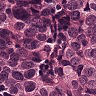
Metastatic tissue present: yes